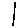
Label: line